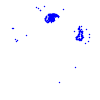
Particle: proton